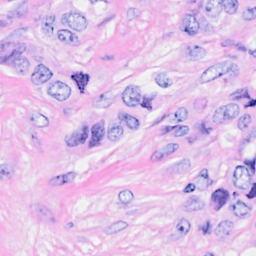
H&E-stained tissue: Breast